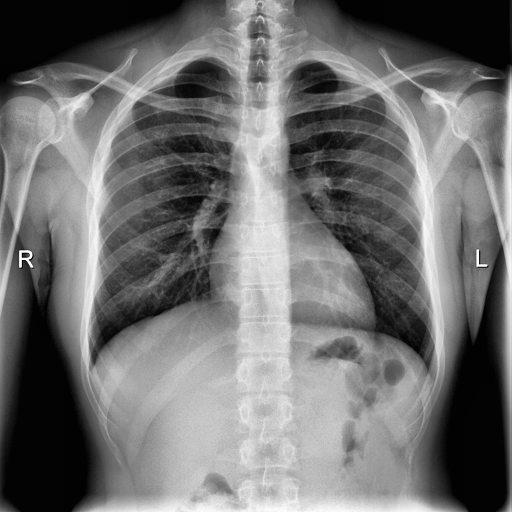
Finding: NORMAL